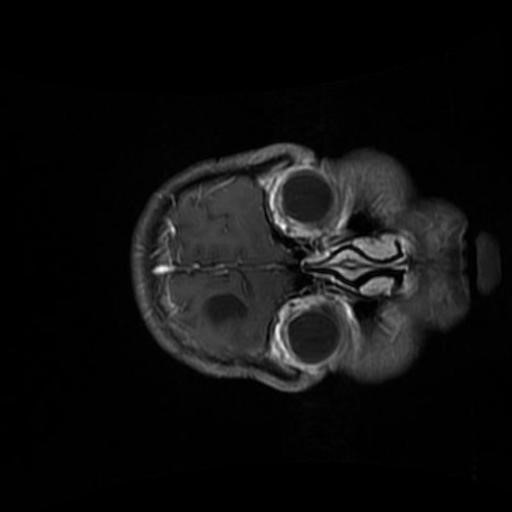
Label: brain_glioma